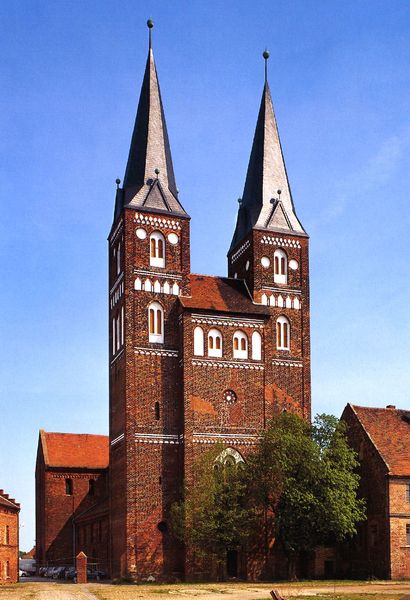
Titel: Ehemalige Zisterzienserabtei Fountains
Standort: (GB Yorkshire) (EU - GB - Yorkshire)
Schlagwörter: baum, blau, himmel, weiß, bäume, kirchturm, stadt, braun, fenster, grau, licht, schwarz, straße, tür, dach, gebäude, haus, rose, rot, architektur, stein, häuser, norden, kirche, sonne, front, gotik, kontrast, renaissance, turm, sommer, fassade, dorf, dächer, ziegel, backstein, platz, rundbogen, tor, foto, fotografie, kirchtürme, eingang, kirchentürme, türme, kugel, neu, portal, putz, querhaus, romanik, doppelturm, sakralbau, romanisch, westfassade, blendwerk, spitzdach, fester, neogotik, backsteinbau, zwei türme, zeigel, spitztürme, hamburg, häsuer, trum, katholisch, riegel, backsteingotik, sptize, nordische kirche